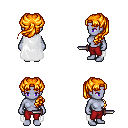
a pixel art fantasy rpg character, female body template, dark elf, purple skin, white cape, red pants, light blonde princess hairstyle, dagger, four views (front, back, left, right), 2x2 character sprite sheet, small pixel art, hard edges, no anti-aliasing